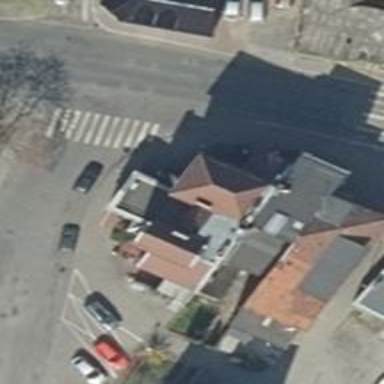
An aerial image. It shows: Residential building.